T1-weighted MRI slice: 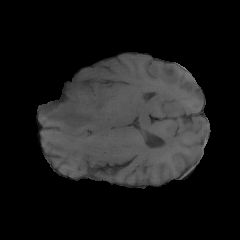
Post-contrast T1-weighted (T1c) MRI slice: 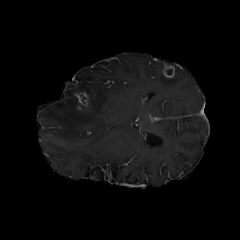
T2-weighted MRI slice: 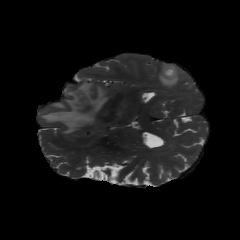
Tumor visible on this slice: yes